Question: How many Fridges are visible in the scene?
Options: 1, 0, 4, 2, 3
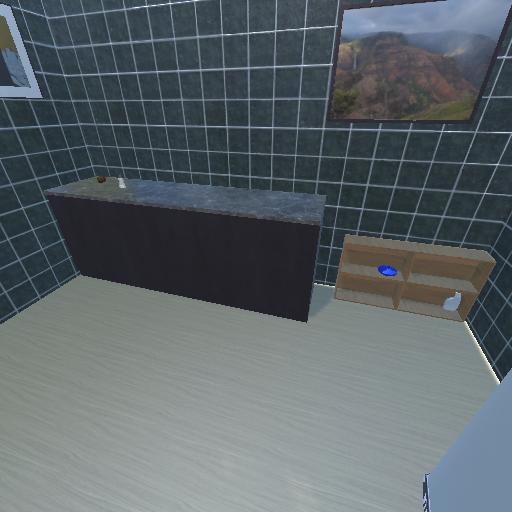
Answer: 1